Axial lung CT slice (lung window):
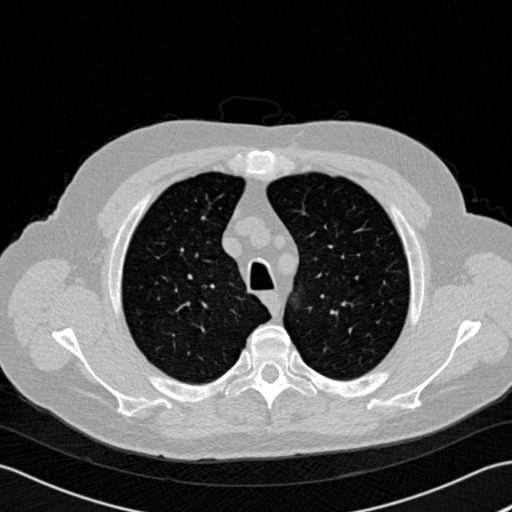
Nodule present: no